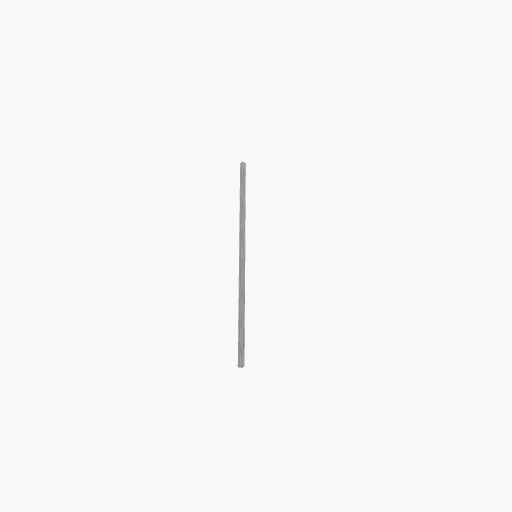
Part: GoRAIL1200